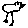
Label: bird